Question: I'm new to iOS development but I would like to start with it. I would like to create a simple application for iPad which is simular to that one from the jpg attached.

Main assumptions:
- section A cointains some list of items representing some objects
- I can drag and drop the element from A to B and then B cointains some graphical representation of a dragged item (some kind of canvas).
- C contains a table which depends on what section B contains
For now, my main question is if it is possible to create such layout. I've made a research and found out something about UISplitView but as far as I've understood it supports only "two columns" layout. I'm affraid that TableView is not good for me as well (rows only).
I assume that I need (at least)
- controler and model for displaying A content
- controler and model for displaying B content
- controler for C (model the same as for B)
- and a root controller
Am I right?
I dont have much time for creating this app, so that's why Im asking you for any clues and advise to not waste the time...
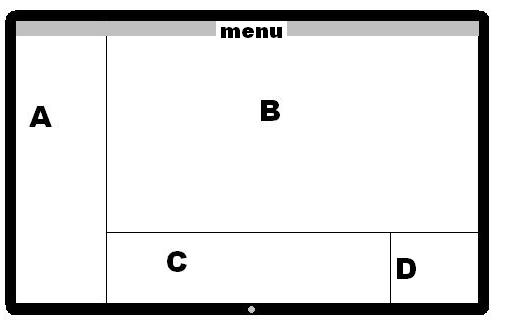
Answer: From what you've described your layout should not be difficult to implement. If you have additional requirements (as in the question I asked) it will get more complicated. If it is a static layout you can just put your views in a container view just as you described. You can have the views hooked up to outlets on the UIViewController for the root view, or you can have controllers for individual views or subsets of views.
Perhaps you are coming from the Android world where layout views are used. On iOS there is less use of layout views. Instead any view is a container.